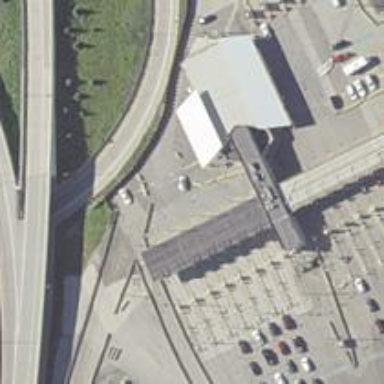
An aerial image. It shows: Border control barrier.